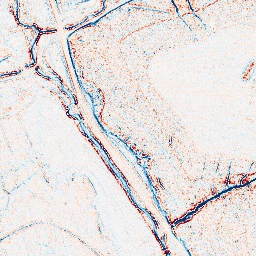
Category: edge_preserving
Decomposition family: anisotropic_diffusion
Decomposition parameters: iterations: 5
kappa: 100
gamma: 0.05
Upsampling method: cubic_mitchell
Upsampling parameters: scale: 2
Upsampling scale: 2